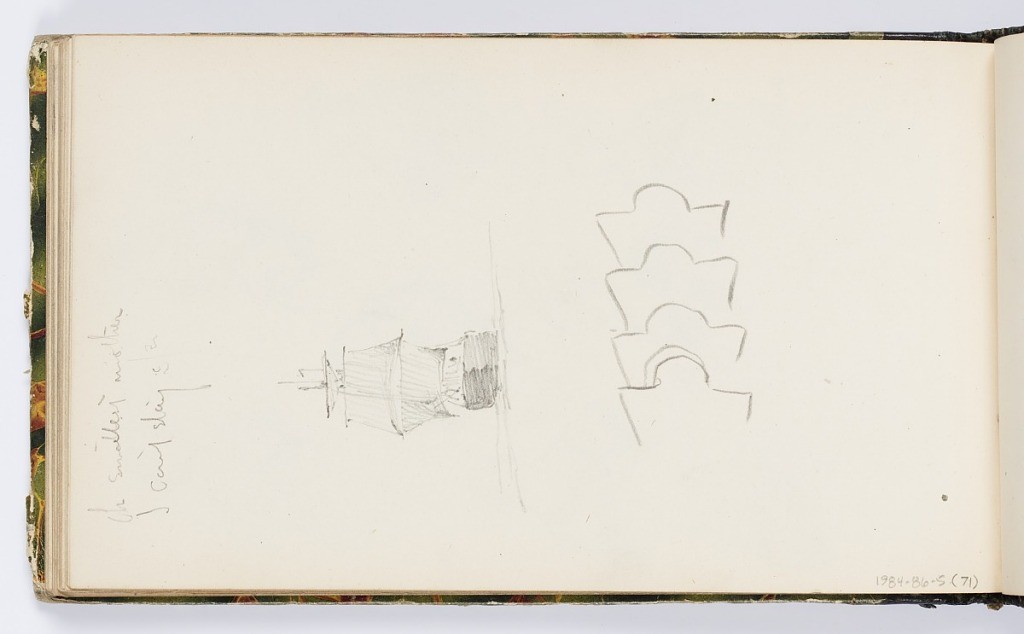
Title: Sketchbook Page: Ship
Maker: Kenyon Cox, American, 1856–1919
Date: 1875
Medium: Graphite on paper
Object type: Sketchbook folio
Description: Ships with sails, center. Sketch with repeating pattern, below.